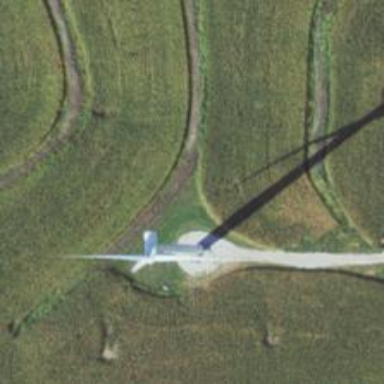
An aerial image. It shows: Wind generator powered by wind. The generator type is horizontal axis and it uses wind turbines.